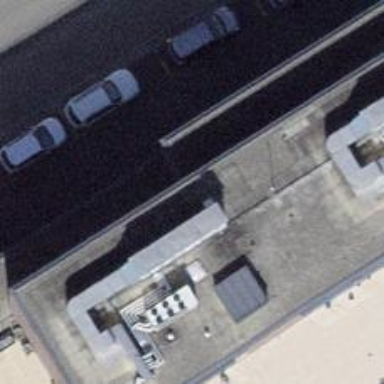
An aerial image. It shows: Police building.